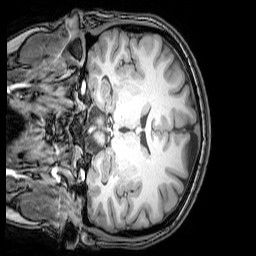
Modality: T1w
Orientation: coronal
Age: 24
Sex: female
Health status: healthy
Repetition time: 0.081 s
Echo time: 0.037 s